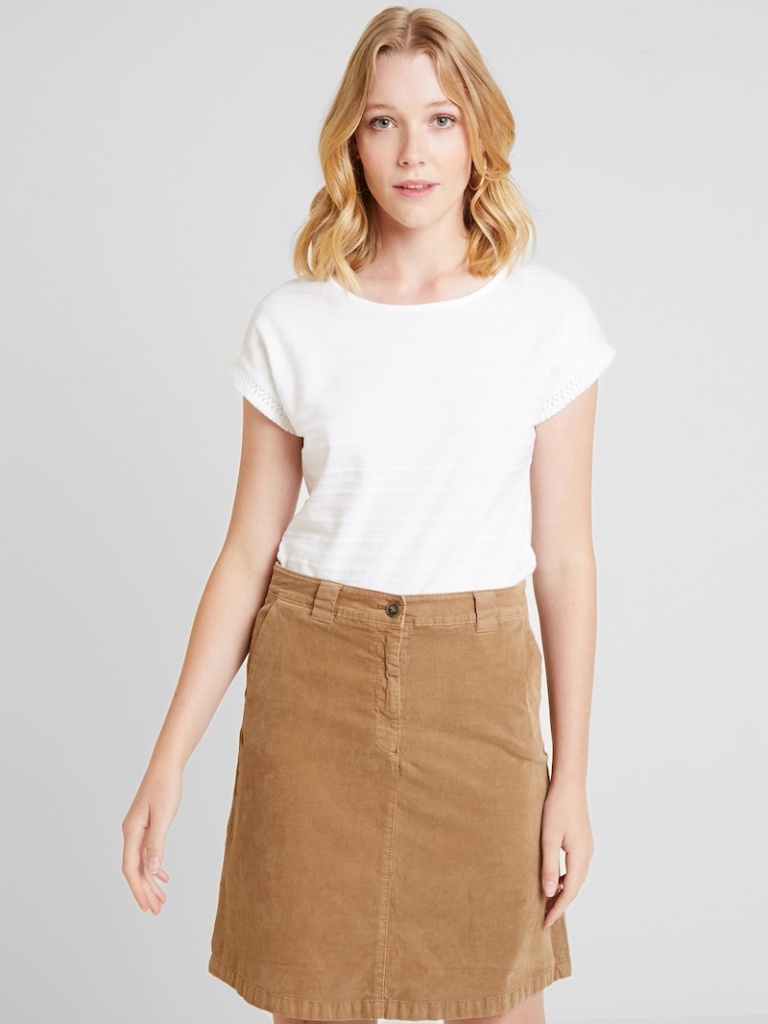
cotton relaxed short sleeve hip length Fully Tucked in crew t-shirt